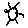
Label: sun